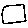
Label: square